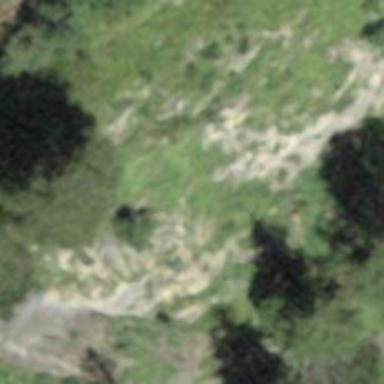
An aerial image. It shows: Cliff in nature.